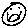
Label: smiley face